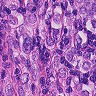
Metastatic tissue present: yes